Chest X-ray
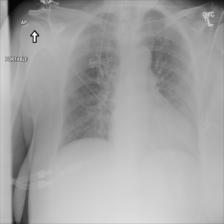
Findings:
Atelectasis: negative
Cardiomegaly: negative
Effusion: negative
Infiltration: negative
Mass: negative
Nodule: negative
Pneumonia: negative
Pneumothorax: negative
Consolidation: negative
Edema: negative
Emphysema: negative
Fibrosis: negative
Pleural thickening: negative
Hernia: negative